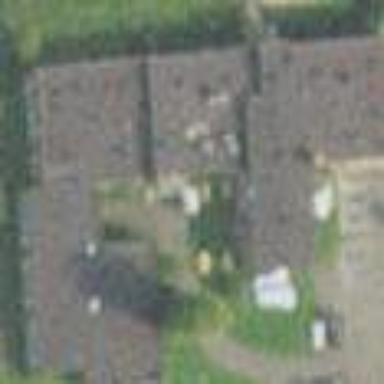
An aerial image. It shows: School building.